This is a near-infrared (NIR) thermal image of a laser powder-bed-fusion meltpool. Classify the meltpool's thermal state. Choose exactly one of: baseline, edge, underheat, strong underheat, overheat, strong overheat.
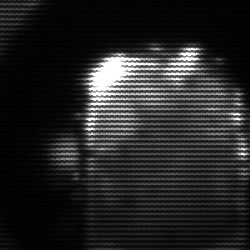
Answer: baseline